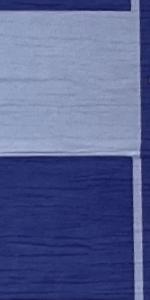
Label: Empty